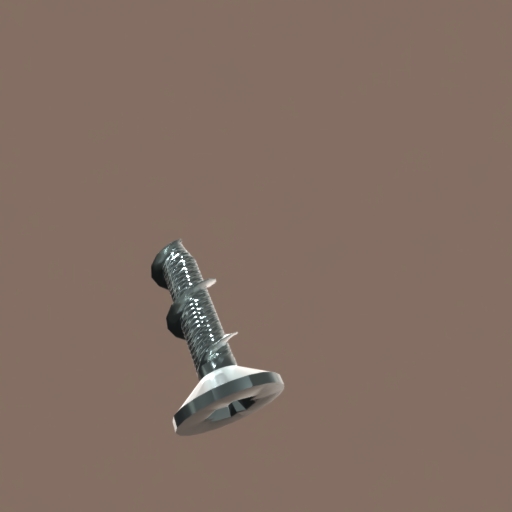
Label: screw